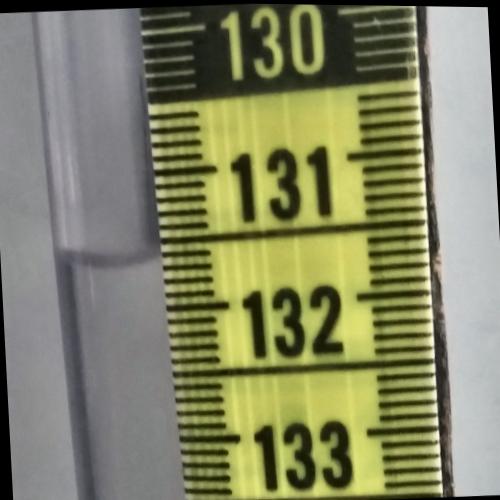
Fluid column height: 131.6 cm